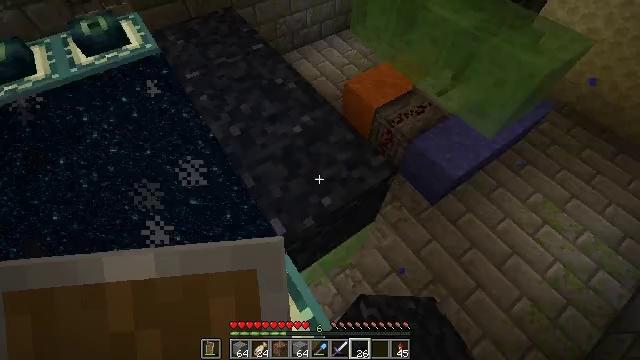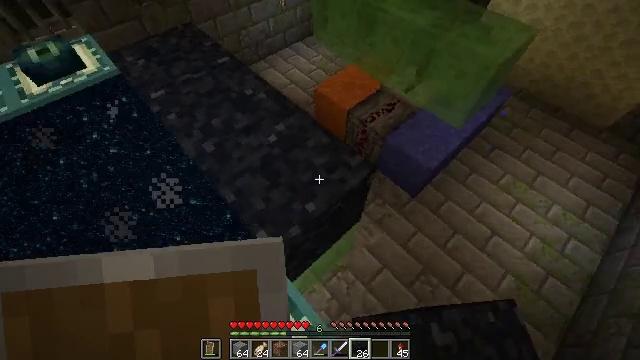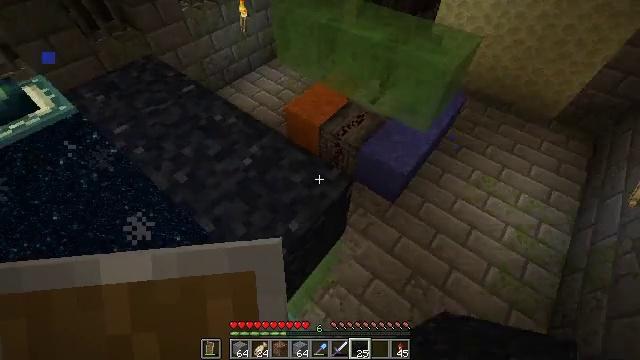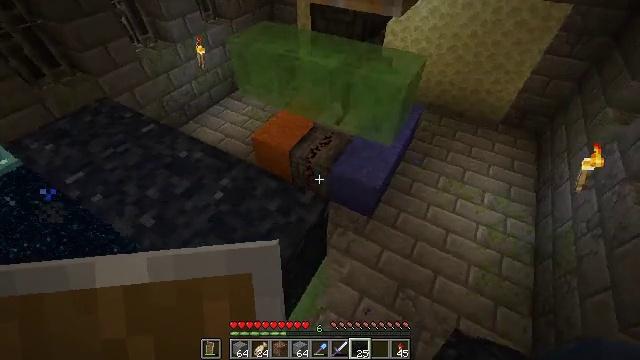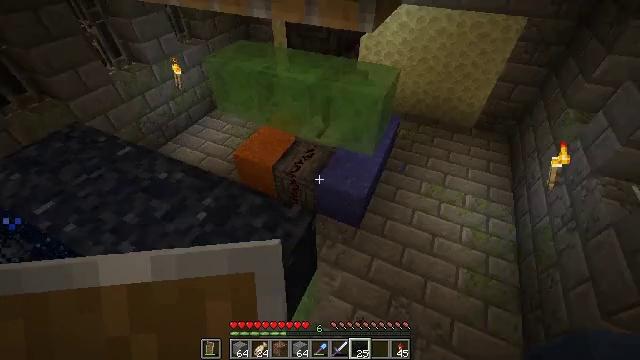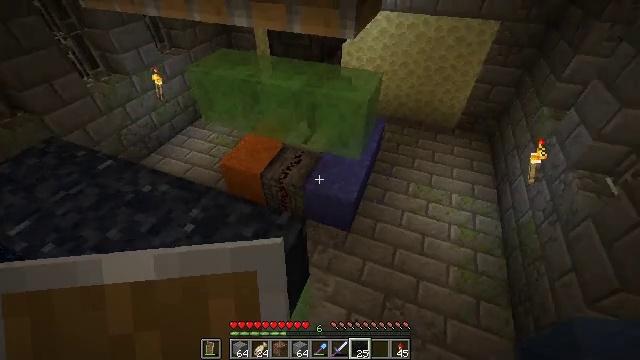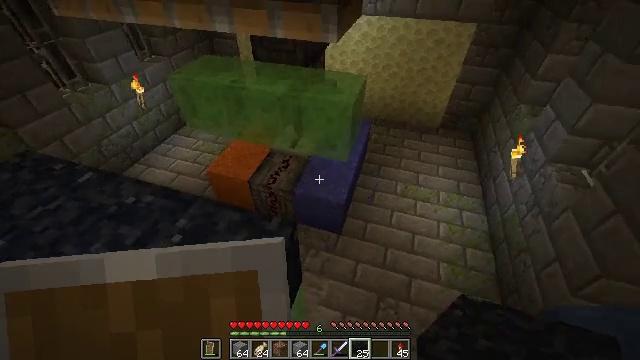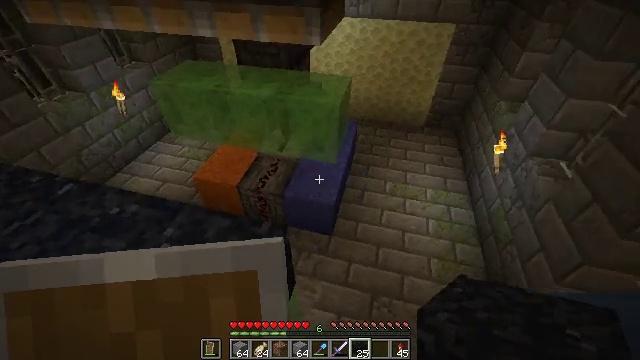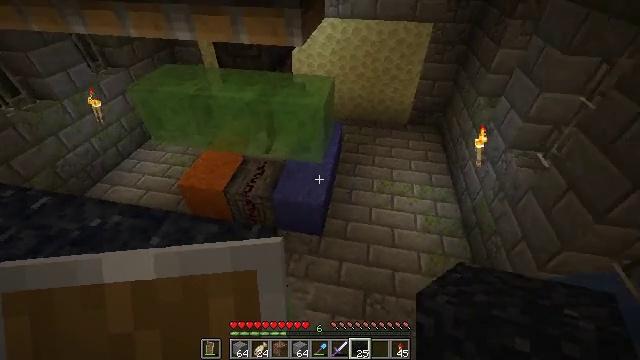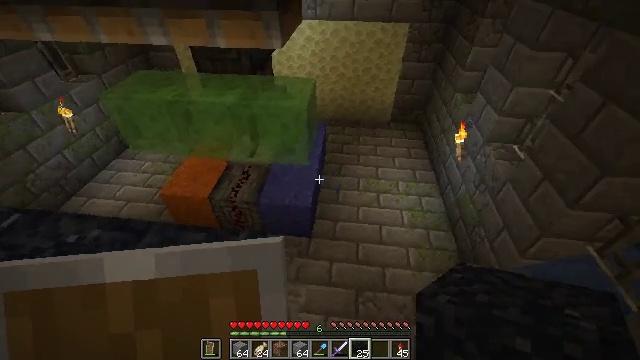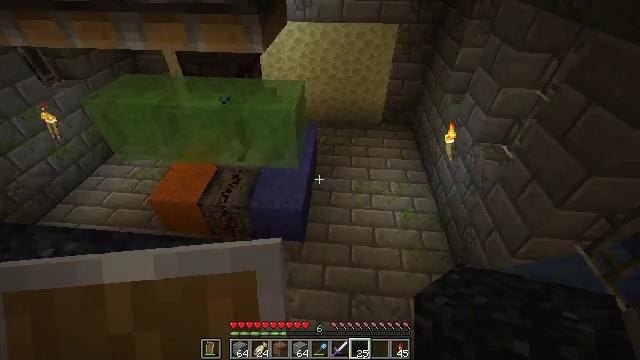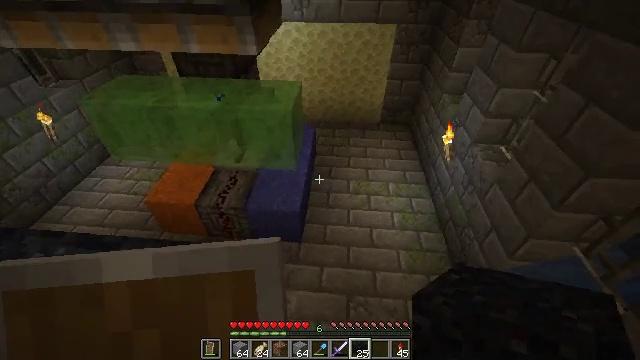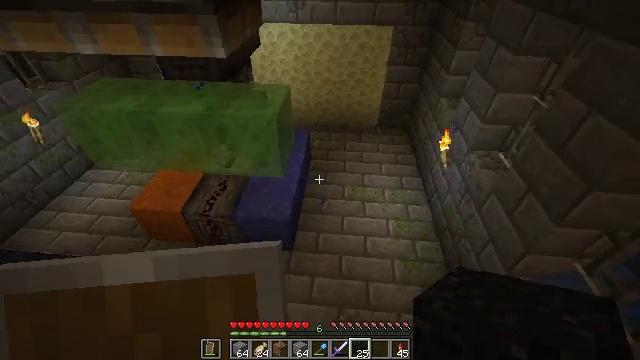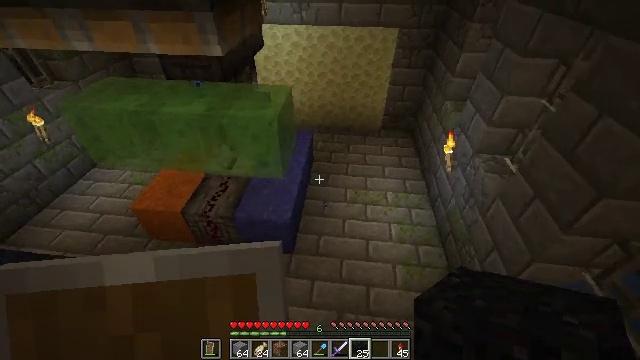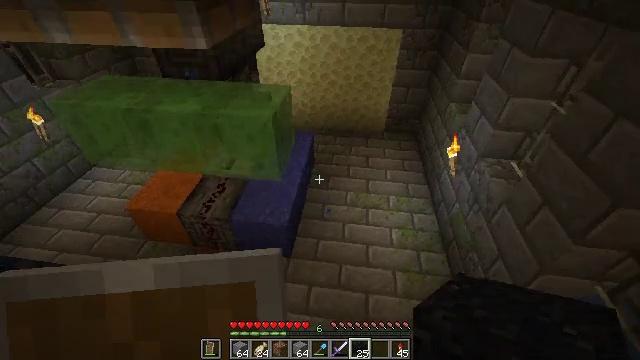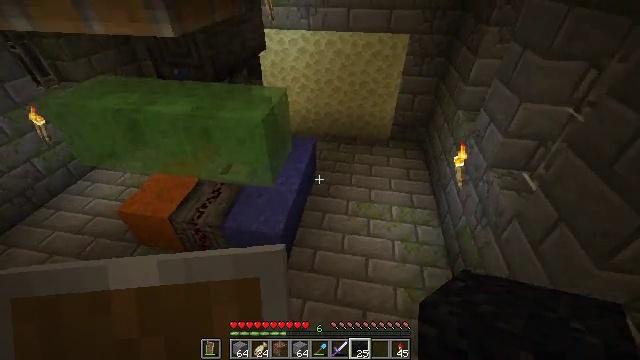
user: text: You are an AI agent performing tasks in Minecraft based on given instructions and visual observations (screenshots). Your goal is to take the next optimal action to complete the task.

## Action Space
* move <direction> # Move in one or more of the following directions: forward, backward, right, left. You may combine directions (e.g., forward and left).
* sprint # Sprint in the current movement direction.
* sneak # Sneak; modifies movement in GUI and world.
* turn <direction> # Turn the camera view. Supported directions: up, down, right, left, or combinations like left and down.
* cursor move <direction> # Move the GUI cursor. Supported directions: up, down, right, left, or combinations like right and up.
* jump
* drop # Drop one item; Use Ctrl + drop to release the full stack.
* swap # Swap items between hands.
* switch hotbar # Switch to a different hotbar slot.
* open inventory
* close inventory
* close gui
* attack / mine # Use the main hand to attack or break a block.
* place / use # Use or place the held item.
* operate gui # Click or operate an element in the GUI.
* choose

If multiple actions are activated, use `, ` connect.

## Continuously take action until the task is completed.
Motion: motion action
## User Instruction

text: Left click to mine black concrete powder.
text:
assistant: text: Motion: turn right and up
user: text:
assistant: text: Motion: turn right and up
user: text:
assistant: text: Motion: turn right and up
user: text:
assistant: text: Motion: turn right and up
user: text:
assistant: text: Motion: turn right and up
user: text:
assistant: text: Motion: turn right
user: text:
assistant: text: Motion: turn right
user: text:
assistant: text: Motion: turn right
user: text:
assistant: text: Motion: turn right
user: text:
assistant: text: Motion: move forward and move right, turn right
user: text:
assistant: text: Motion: move forward and move right
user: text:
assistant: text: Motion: move forward and move right
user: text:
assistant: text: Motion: move forward and move right, turn left
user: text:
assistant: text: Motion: move forward and move right, turn left
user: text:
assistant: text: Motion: move forward and move right, turn left and up
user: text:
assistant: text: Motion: move forward and move right, turn left and up
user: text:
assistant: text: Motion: move forward and move right, turn up
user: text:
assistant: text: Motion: move forward and move right, turn left and up
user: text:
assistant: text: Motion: move forward and move right, turn left
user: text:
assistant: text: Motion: move forward and move right, turn left and up
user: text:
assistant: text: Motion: move forward and move right, turn left
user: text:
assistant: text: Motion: move forward and move right, turn left
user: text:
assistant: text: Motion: move forward and move right, turn left and up
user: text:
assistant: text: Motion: turn left
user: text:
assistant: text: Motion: turn left and up
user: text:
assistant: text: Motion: turn left and up
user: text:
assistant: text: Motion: turn left
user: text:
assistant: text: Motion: no_op
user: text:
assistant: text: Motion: no_op
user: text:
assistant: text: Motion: turn right